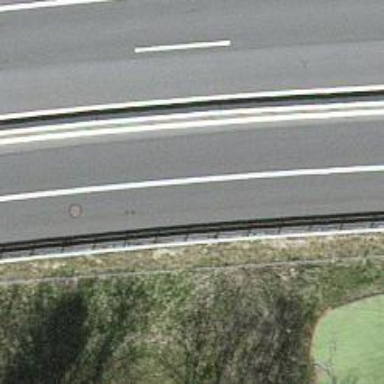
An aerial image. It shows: Trunk highway.